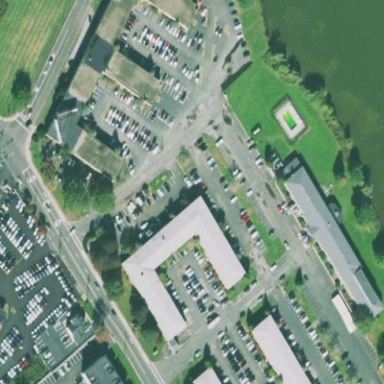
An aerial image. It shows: Parking area with surface.